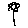
Label: flower